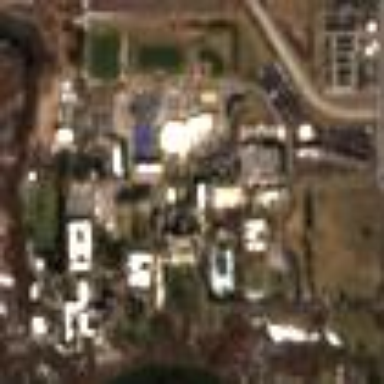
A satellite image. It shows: College or university.